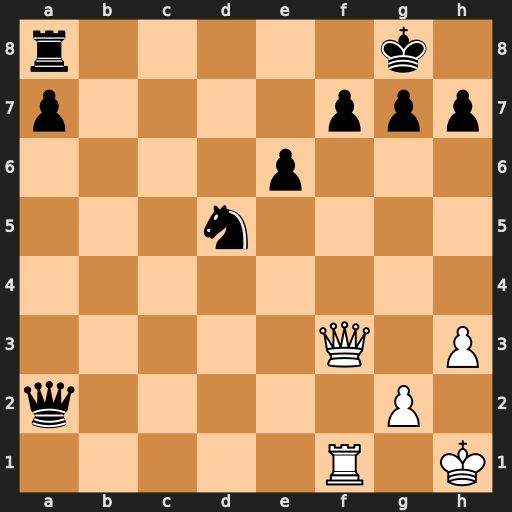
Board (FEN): r5k1/p4ppp/4p3/3n4/8/5Q1P/q5P1/5R1K
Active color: w
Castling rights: -
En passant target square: -
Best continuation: Qxf7+ Kh8 Qf8+ Rxf8 Rxf8#